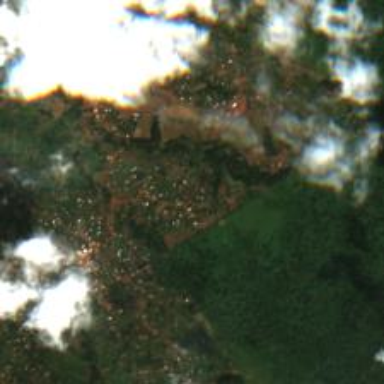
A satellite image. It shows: Village area.